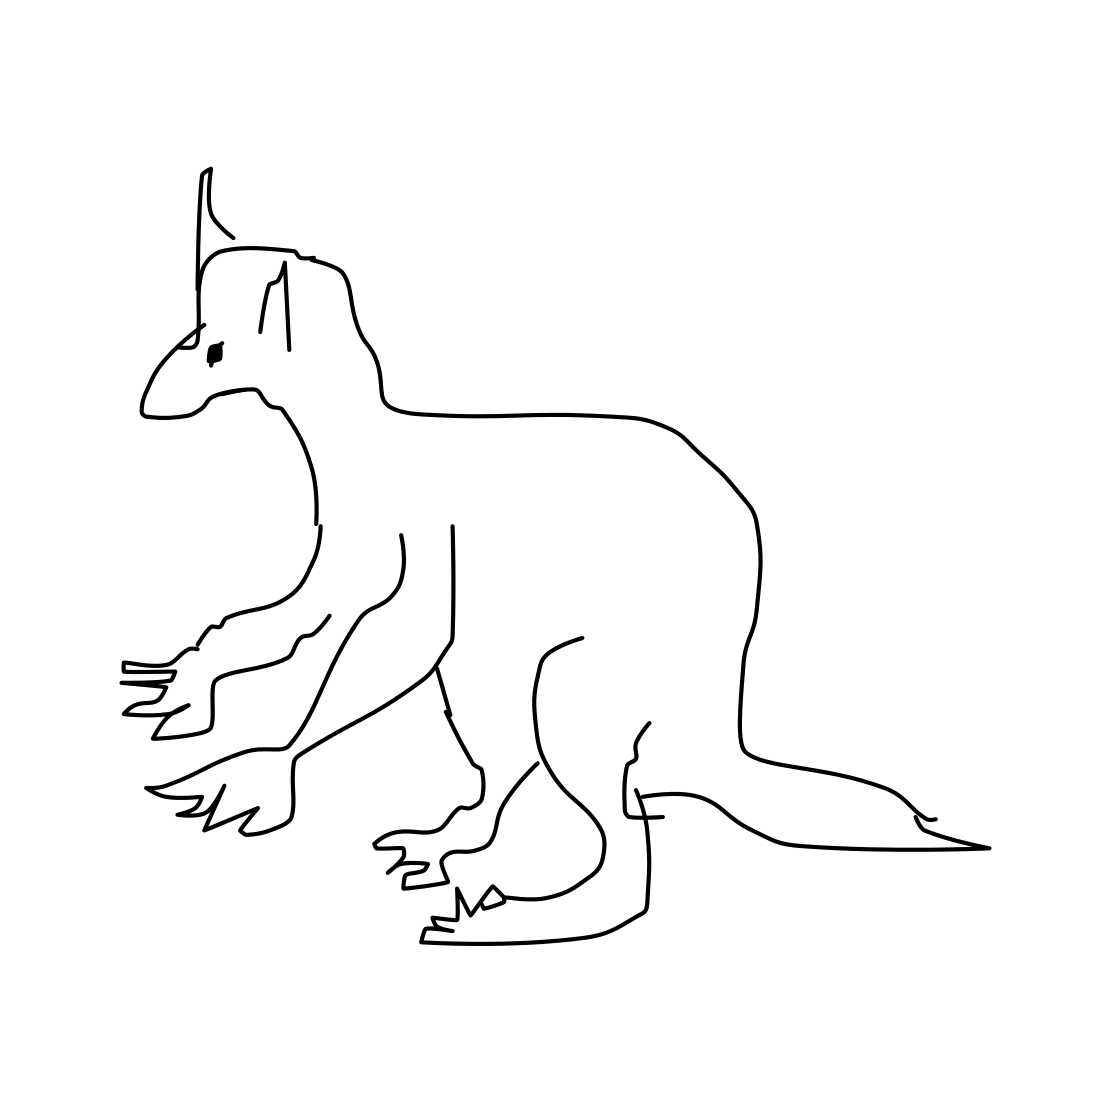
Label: kangaroo